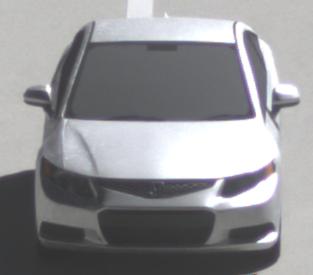
Make: Honda
Model: Civic Limousine 1.8
Detailed model: Civic (IX) Limousine
Model produced from: 2014/05
Model produced until: 2017/06
Doors: 4
Color: white
Road condition: dry road
Daytime: midday
Contrast: high contrast